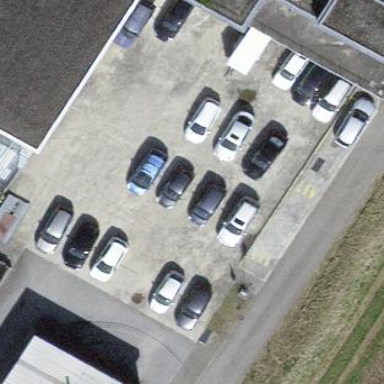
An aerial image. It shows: Parking area.